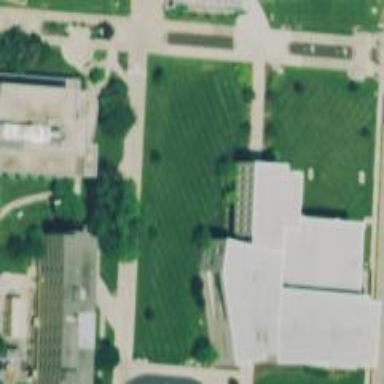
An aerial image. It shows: University building.